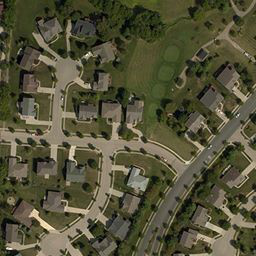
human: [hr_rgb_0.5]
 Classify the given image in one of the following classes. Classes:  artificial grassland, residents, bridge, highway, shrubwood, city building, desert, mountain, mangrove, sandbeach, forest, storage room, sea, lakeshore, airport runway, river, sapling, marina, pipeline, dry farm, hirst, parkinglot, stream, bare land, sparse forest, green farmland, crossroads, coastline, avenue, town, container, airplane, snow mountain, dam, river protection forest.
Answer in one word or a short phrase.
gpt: town